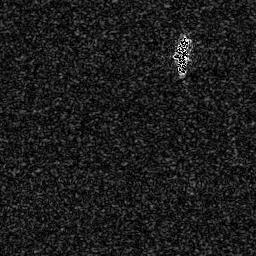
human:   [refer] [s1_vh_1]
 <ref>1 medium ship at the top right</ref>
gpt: <box>[[68, 14, 73, 28, 0]]</box>